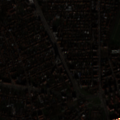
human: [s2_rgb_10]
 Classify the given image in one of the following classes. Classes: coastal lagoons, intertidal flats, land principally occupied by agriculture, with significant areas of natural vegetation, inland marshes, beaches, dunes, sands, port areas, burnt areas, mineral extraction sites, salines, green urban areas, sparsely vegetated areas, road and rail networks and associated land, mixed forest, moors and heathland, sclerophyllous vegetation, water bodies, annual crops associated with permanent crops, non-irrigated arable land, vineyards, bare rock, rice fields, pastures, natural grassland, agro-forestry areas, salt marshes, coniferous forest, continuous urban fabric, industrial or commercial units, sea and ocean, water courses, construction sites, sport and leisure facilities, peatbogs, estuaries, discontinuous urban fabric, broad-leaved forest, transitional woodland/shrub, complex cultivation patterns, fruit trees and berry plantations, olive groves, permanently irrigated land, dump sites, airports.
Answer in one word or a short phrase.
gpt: discontinuous urban fabric, industrial or commercial units